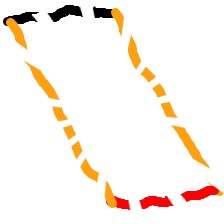
Shape: parallelogram